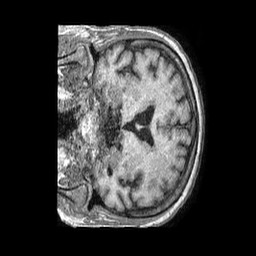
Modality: T1w
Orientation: coronal
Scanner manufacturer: philips
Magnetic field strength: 1.5 T
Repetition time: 0.007766 s
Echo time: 0.003545 s